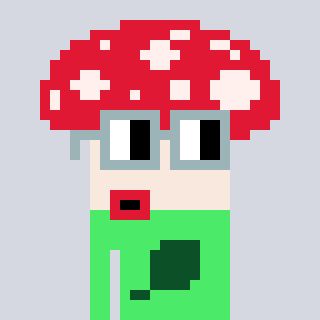
a pixel art character with square dark gray glasses, a mushroom-shaped head and a teal-colored body on a cool background